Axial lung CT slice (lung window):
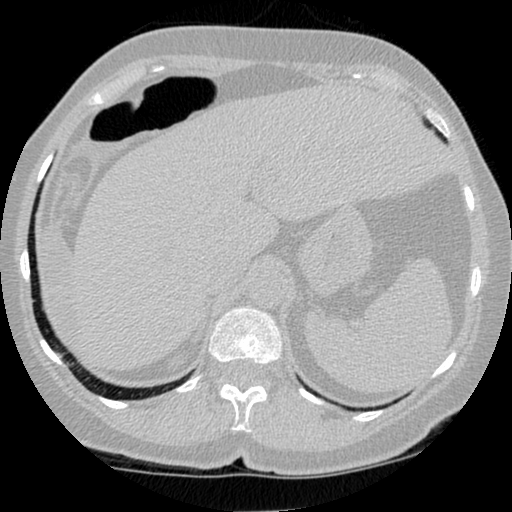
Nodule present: no